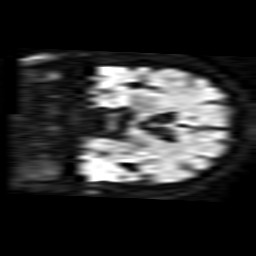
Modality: TRACE
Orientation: coronal
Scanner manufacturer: philips
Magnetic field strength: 1.5 T
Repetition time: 4.777 s
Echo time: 0.07764 s